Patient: sex F, age 53
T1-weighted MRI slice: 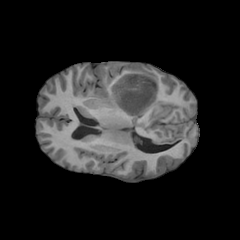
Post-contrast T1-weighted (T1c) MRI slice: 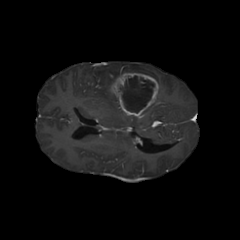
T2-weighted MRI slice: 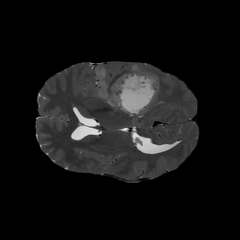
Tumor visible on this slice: yes
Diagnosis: Glioblastoma, IDH-wildtype
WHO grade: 4